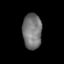
Tissue: prostate
Cell type: Endothelial cells
Senescence score: 0.6988
Nuclear area (px): 671
Mean DAPI intensity: 118.036